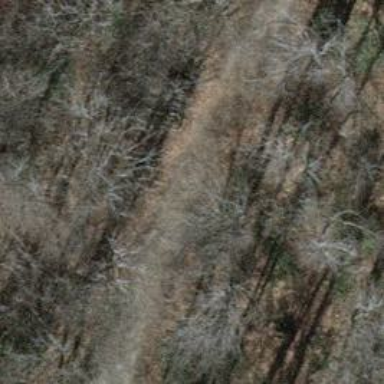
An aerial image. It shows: Track road with grade3 tracktype.